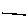
Label: line